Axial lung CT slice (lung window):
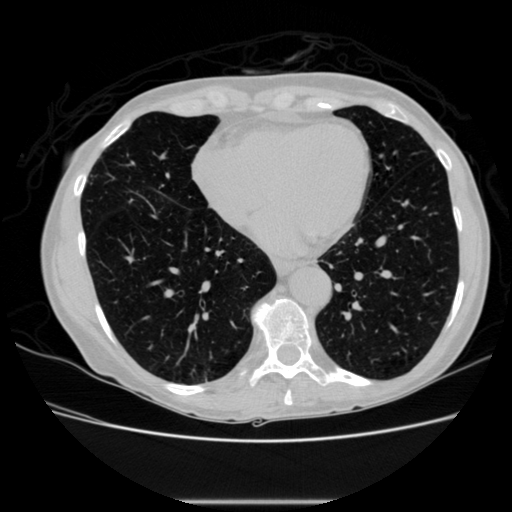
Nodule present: no